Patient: sex M, age 42
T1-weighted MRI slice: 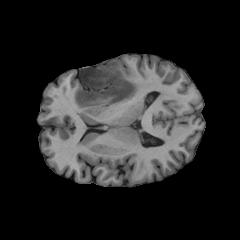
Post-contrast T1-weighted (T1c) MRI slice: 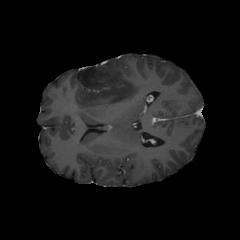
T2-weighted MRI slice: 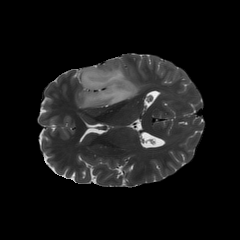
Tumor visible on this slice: yes
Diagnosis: Astrocytoma, IDH-mutant
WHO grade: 4